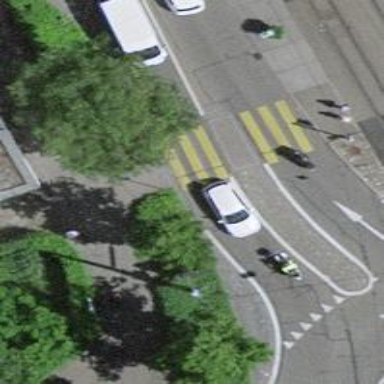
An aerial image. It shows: Uncontrolled zebra crossing with pedestrian island.